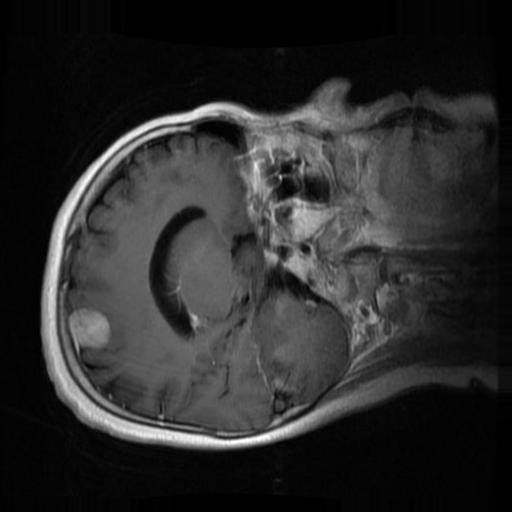
Label: brain_menin